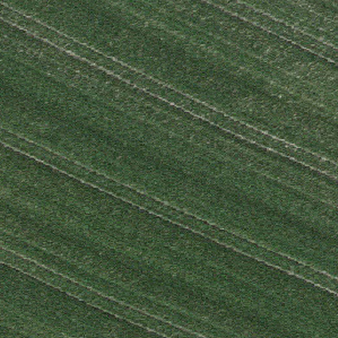
Label: other